Field crop: maize
Growth stage: 2
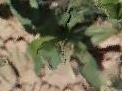
Species: maize